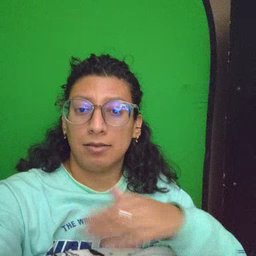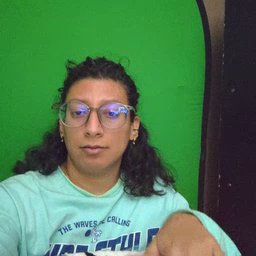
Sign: please